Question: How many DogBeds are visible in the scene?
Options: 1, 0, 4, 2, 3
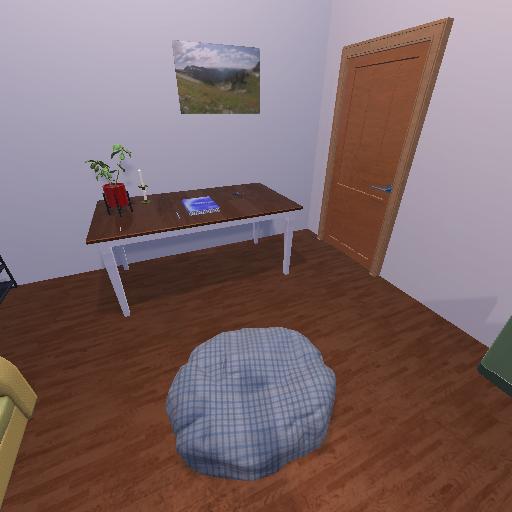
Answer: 1